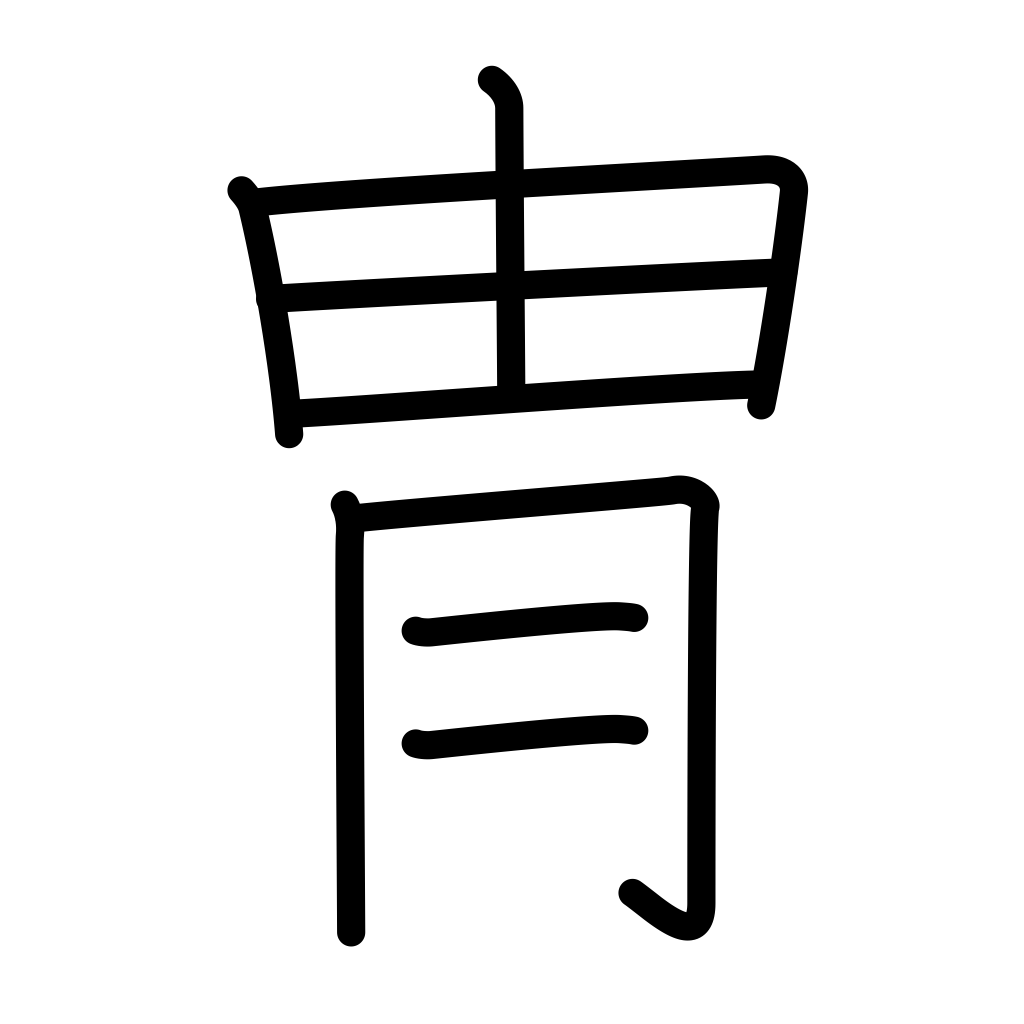
Meaning: helmet